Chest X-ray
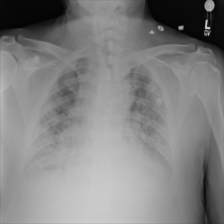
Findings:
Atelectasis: negative
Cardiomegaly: negative
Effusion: negative
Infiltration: negative
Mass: negative
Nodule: negative
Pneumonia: negative
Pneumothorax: negative
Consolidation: negative
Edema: positive
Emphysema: negative
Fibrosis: negative
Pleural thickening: negative
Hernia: negative